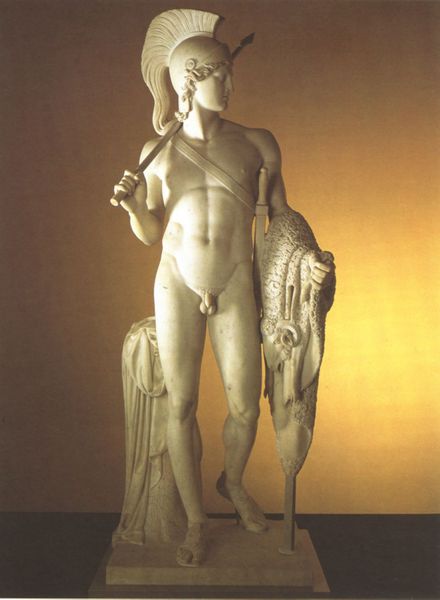
Titel: Jason
Künstler: Bertel Thorvaldsen
Schlagwörter: akt, kämpfer, körper, mann, nackt, schatten, weiß, gelb, licht, marmor, profil, arme, federn, sockel, stein, figur, stehend, locken, skulptur, statue, beine, federbusch, fell, lanze, bauch, kontrapost, plastik, podest, pfosten, penis, antike, schwert, soldat, waffe, degen, helm, schritt, römer, jüngling, zeus, krieger, gurt, speer, mars, grieche, stecken, apollo, mamor, latein, adonis, laten, ares, vlies, flies, ruch, fließ, das goldene vlies, goldene flies, änäas